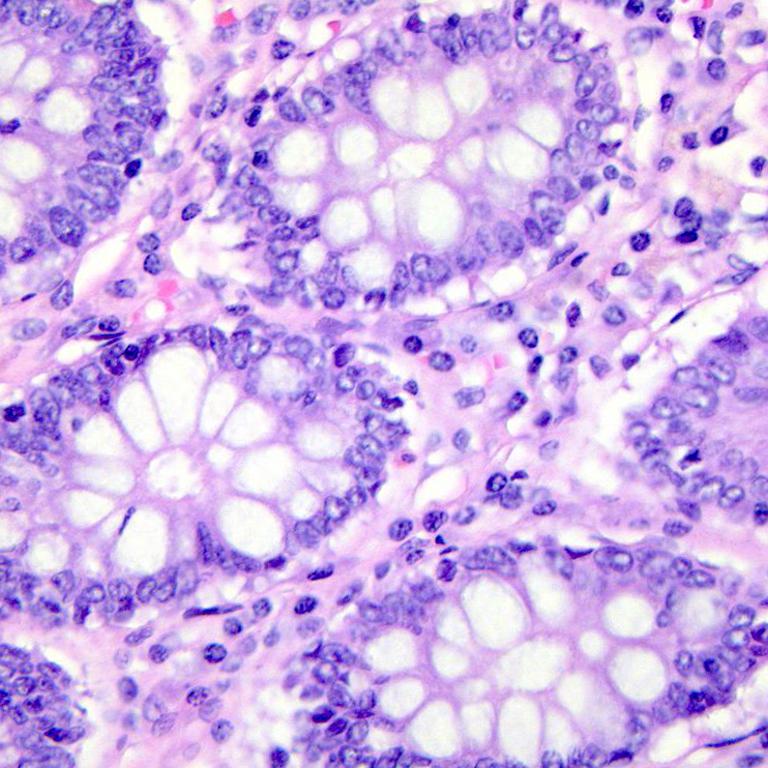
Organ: colon
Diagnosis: benign